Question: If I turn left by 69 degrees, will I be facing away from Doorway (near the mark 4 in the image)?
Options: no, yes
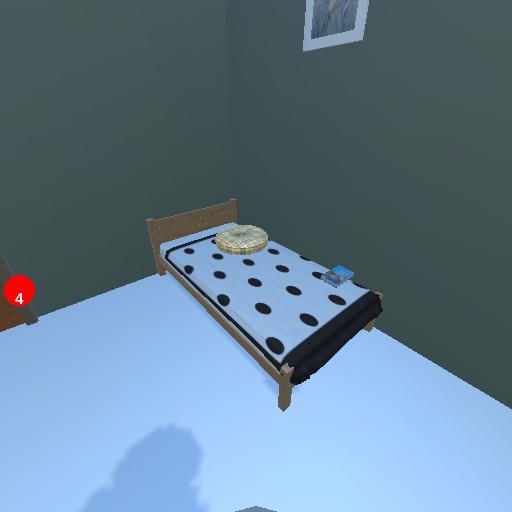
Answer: no